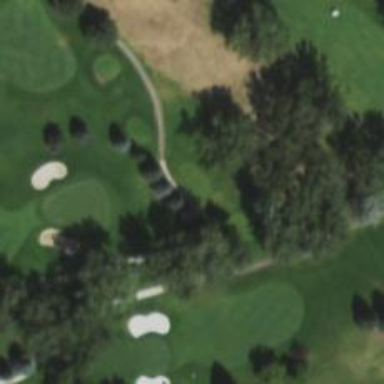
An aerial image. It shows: Path for both road and golf.